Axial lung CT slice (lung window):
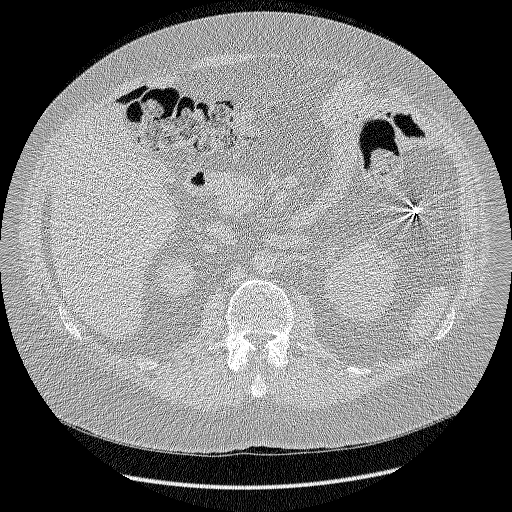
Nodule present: no